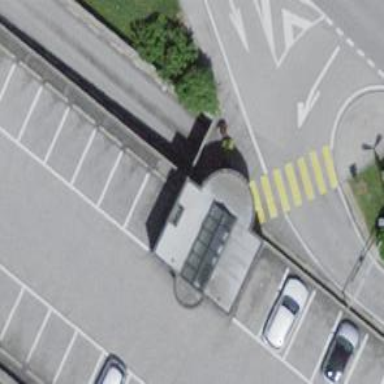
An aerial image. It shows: Parking entrance.